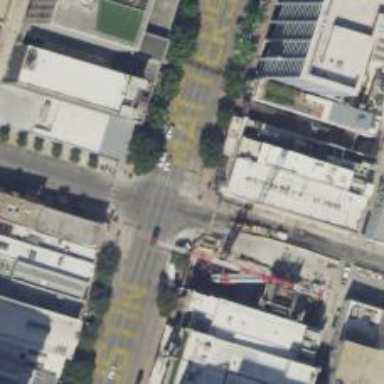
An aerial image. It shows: Marked footway crossing with zebra markings.